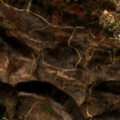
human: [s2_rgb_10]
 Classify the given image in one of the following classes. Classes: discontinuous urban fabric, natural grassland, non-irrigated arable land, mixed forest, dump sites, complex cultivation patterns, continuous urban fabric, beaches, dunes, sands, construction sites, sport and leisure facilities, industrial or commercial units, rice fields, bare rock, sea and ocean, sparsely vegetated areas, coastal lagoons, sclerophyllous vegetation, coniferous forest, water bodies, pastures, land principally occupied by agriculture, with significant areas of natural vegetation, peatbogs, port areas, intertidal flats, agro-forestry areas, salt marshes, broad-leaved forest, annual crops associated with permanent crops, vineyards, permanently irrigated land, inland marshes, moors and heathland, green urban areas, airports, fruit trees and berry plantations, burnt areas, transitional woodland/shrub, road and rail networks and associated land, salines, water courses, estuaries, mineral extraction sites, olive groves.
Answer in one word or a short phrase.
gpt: land principally occupied by agriculture, with significant areas of natural vegetation, transitional woodland/shrub